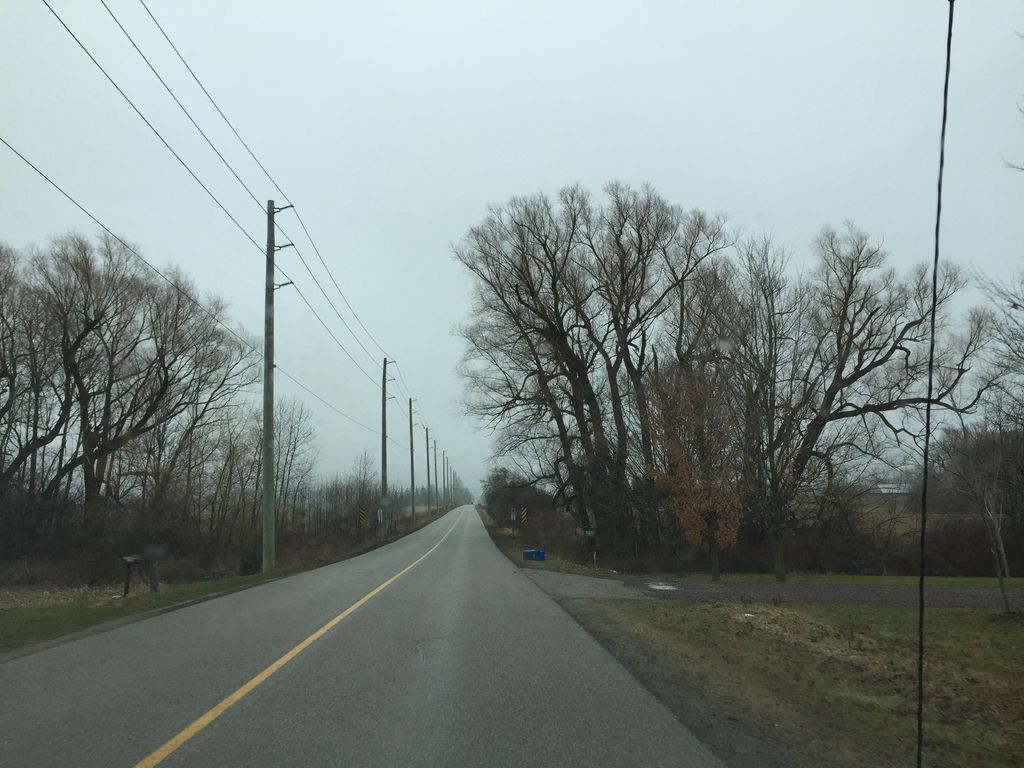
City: kitchener-waterloo